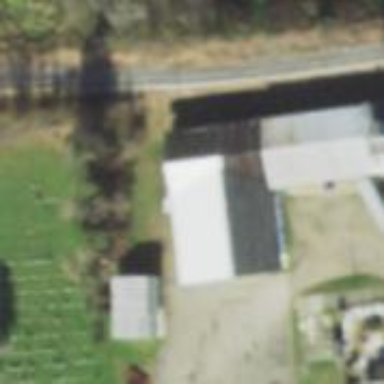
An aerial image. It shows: Building that houses agrarian shop.